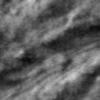
Label: no_change